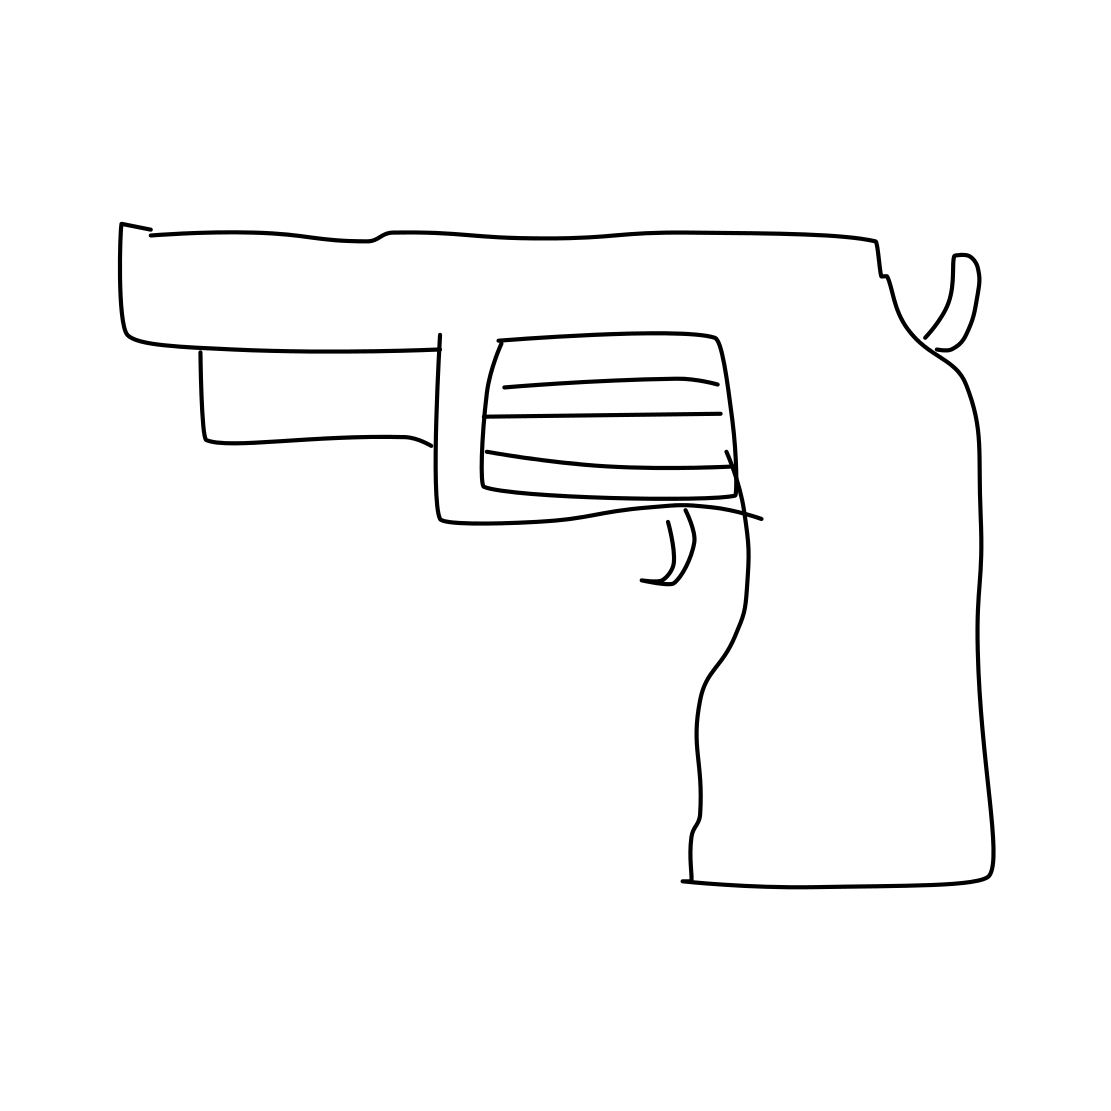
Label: revolver